Platform: macOS
Application: Chrome
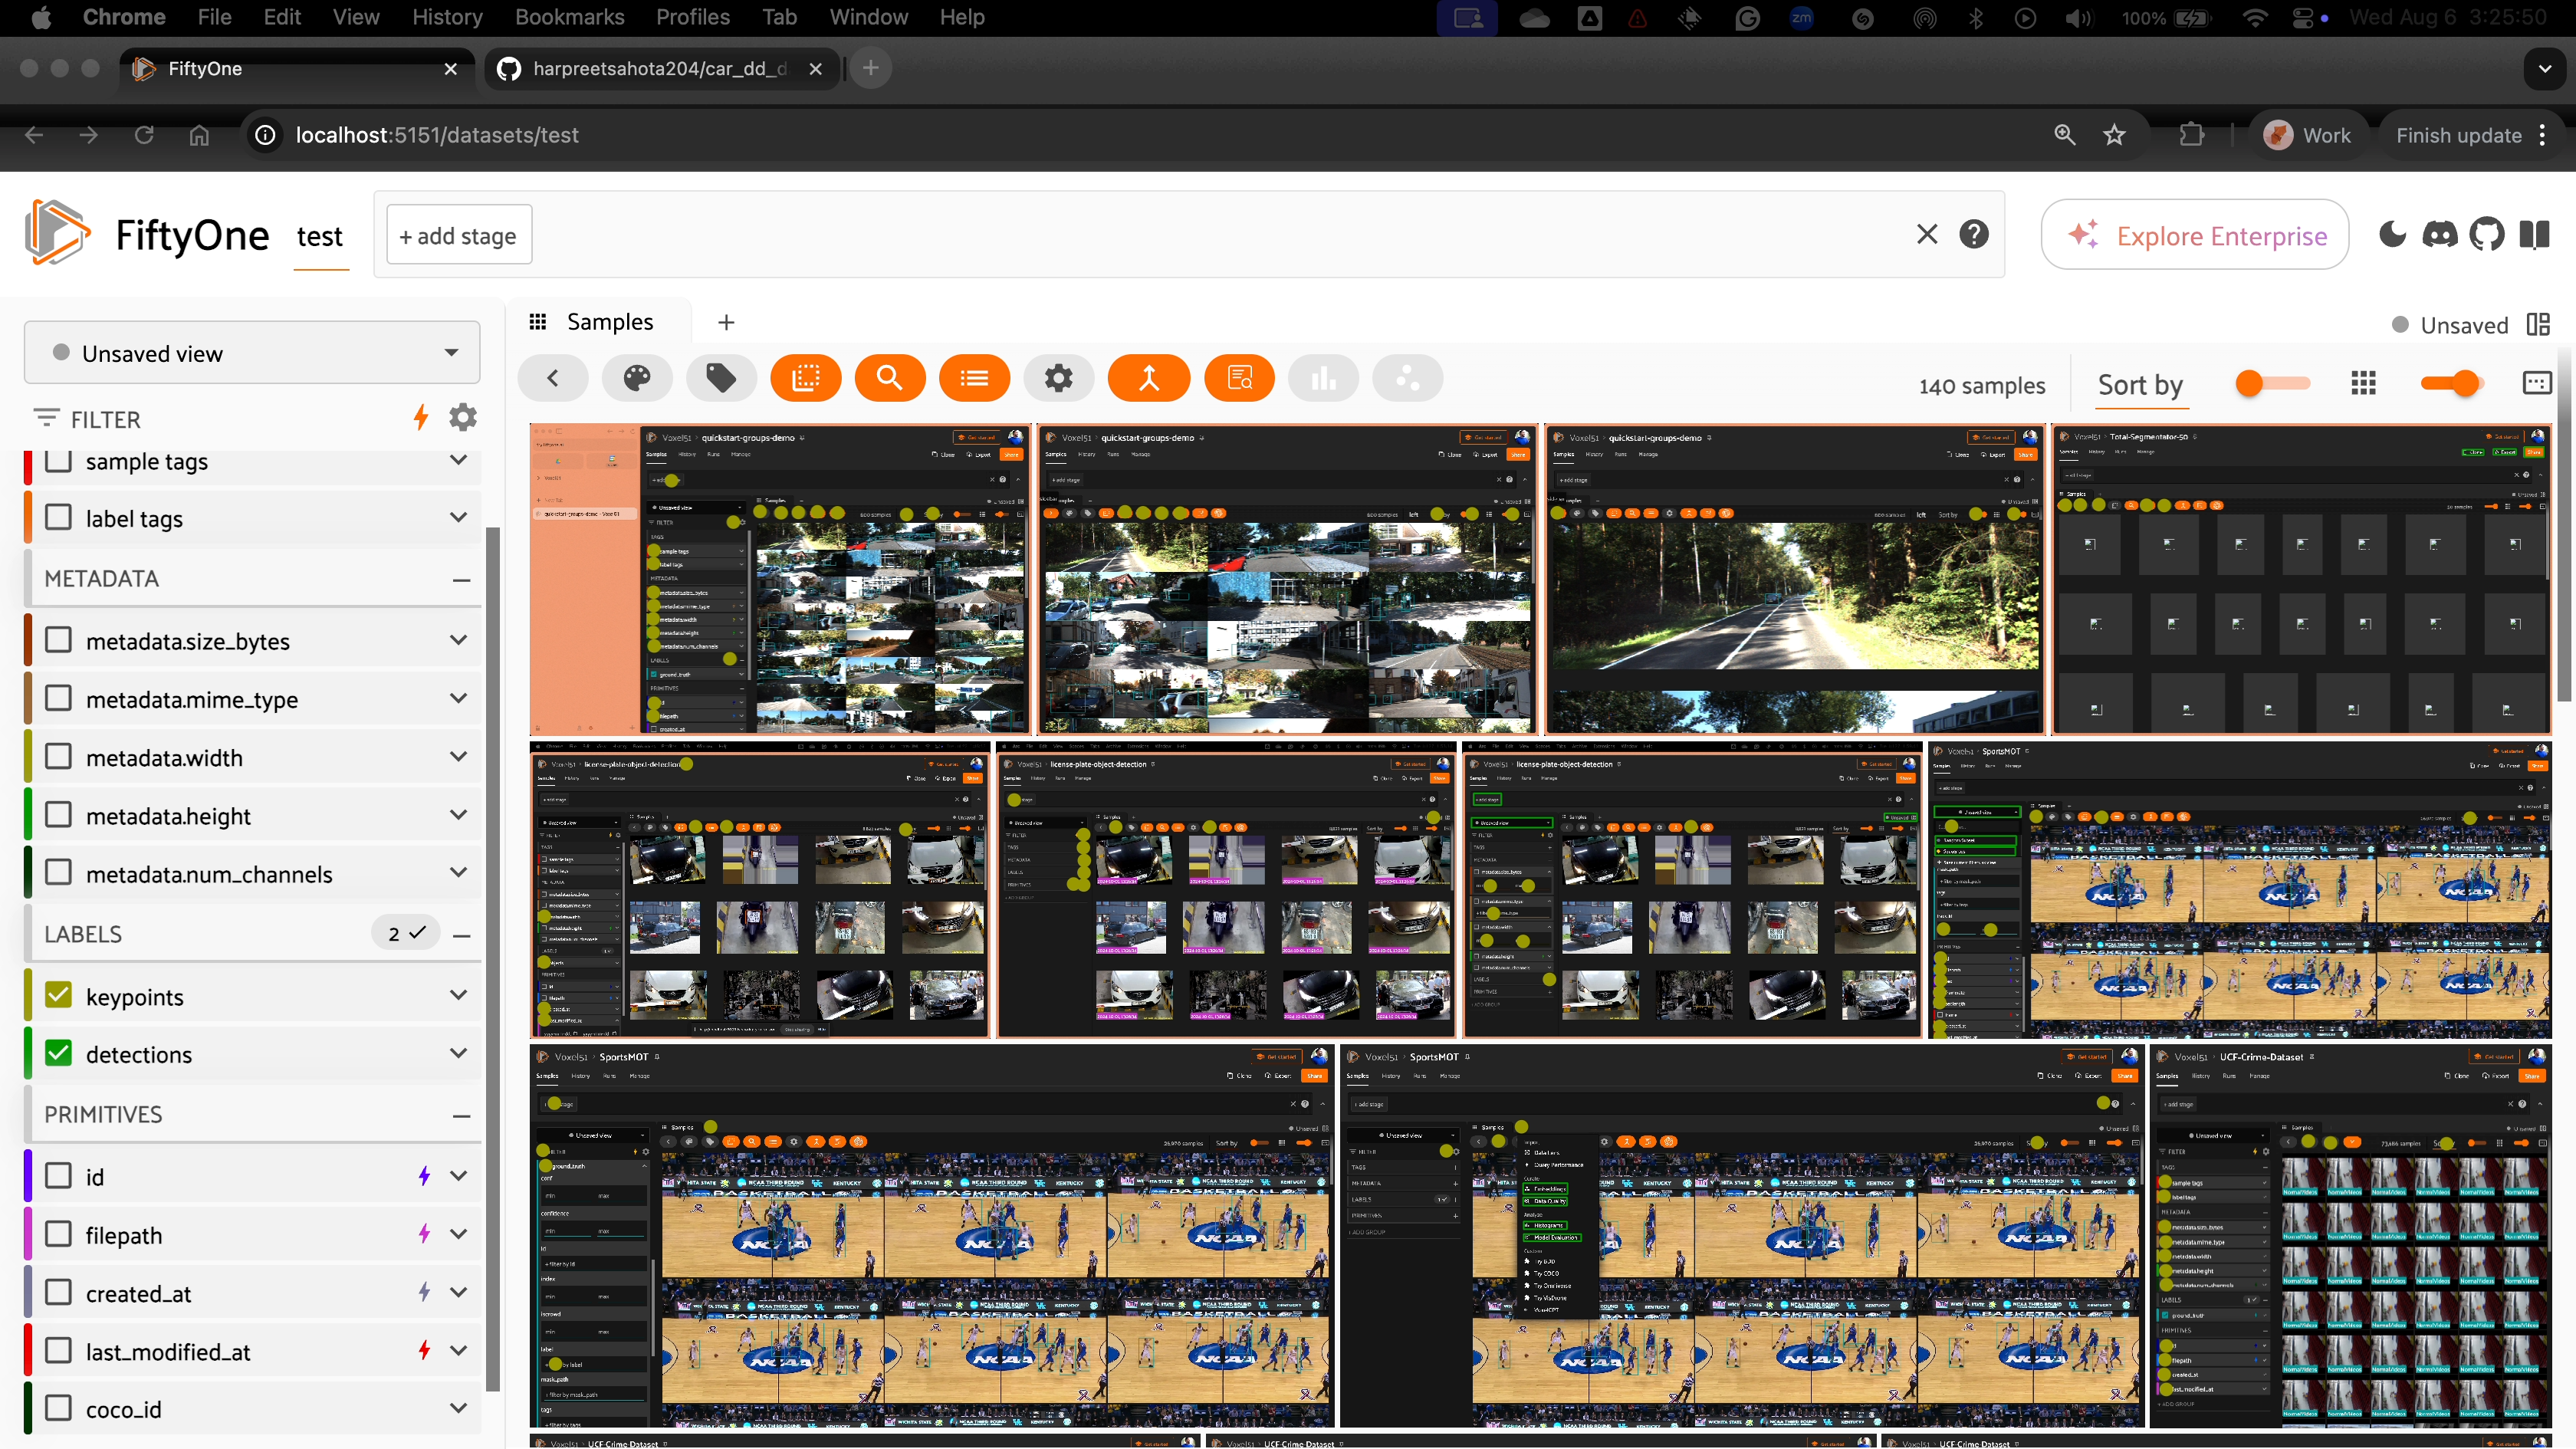
task_description: Open the Sort by menu
action_type: click
element_info: Menu Item
steps_since_start: 1